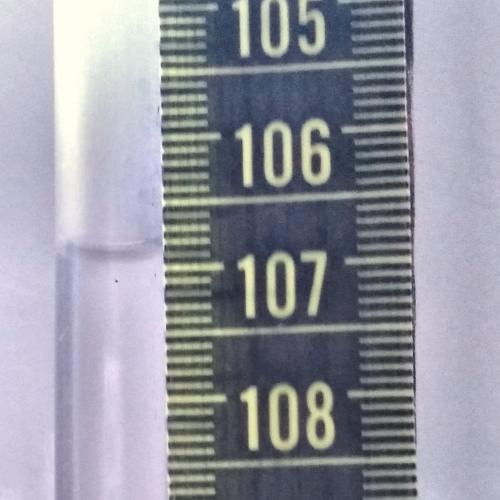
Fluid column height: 106.8 cm